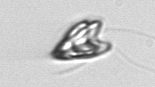
Label: Pyramimonas_longicauda